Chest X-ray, PA view. Patient: 41 years old, sex M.
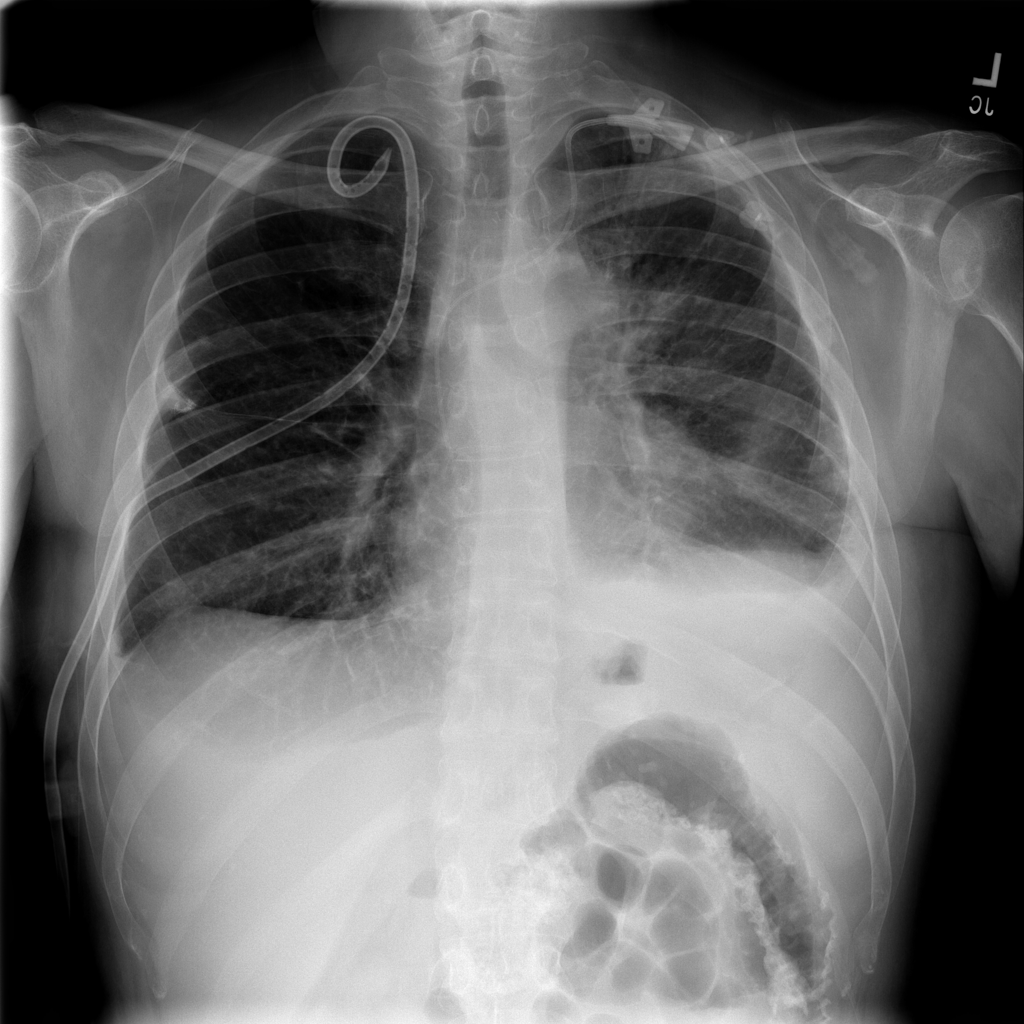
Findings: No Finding